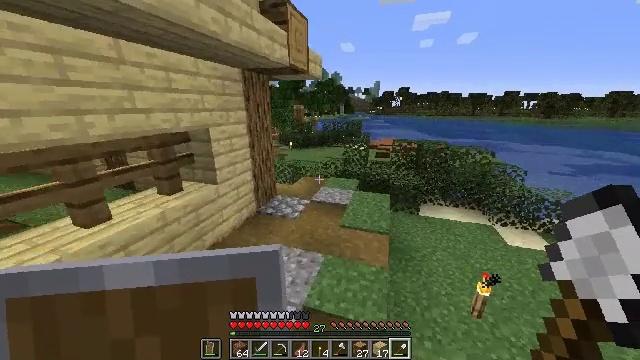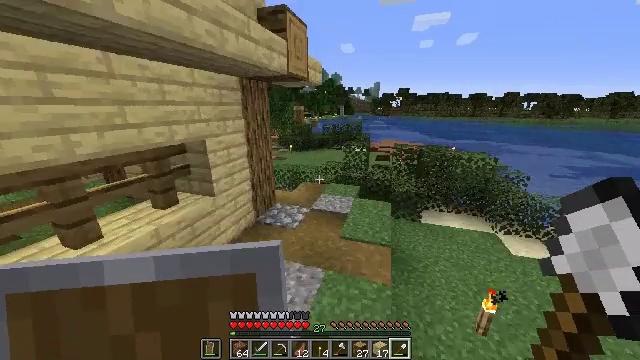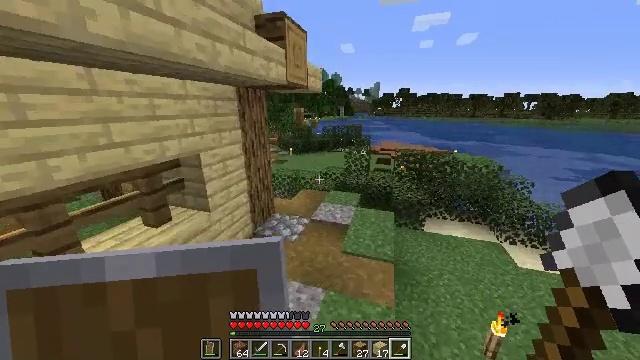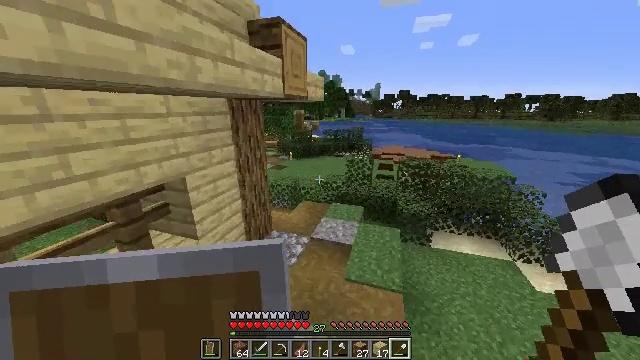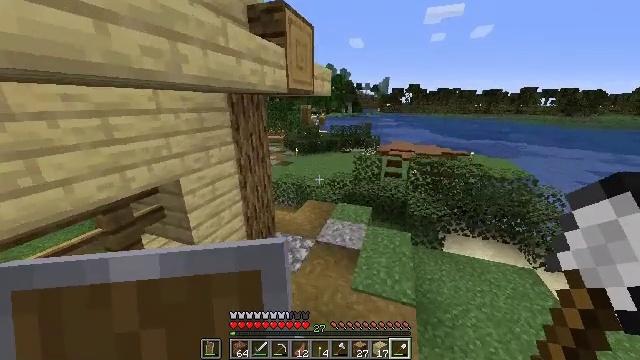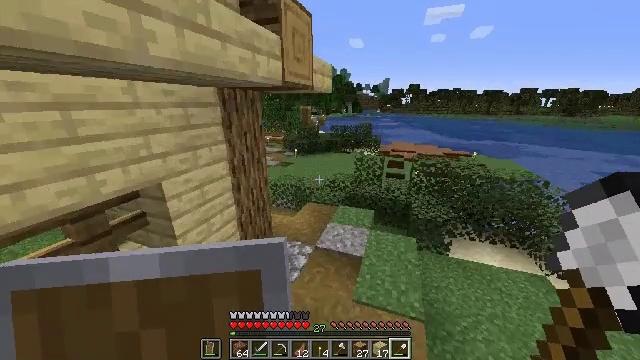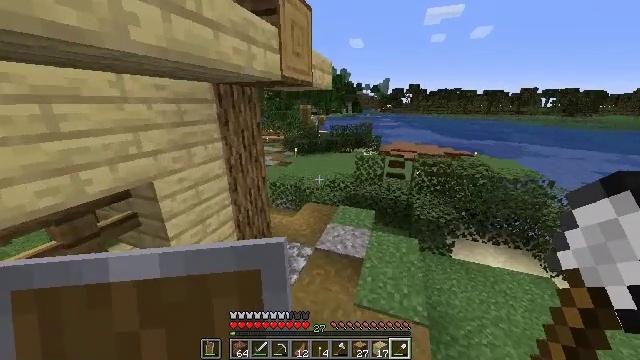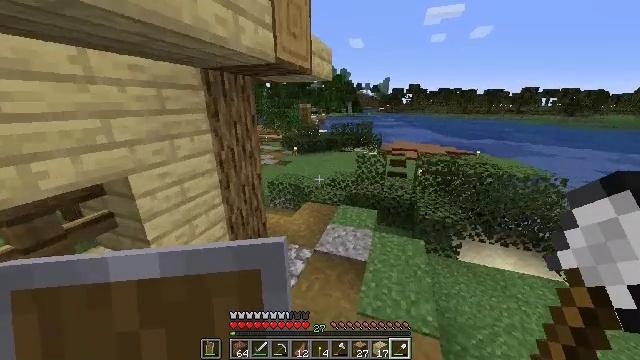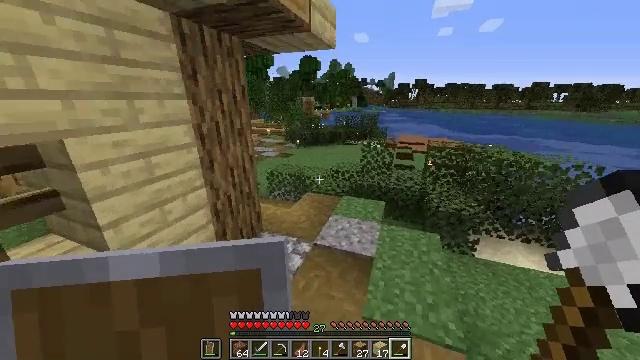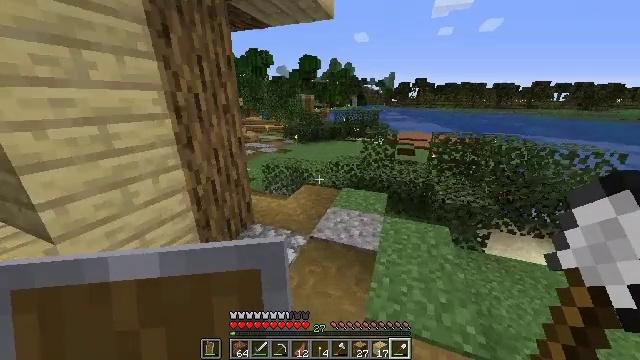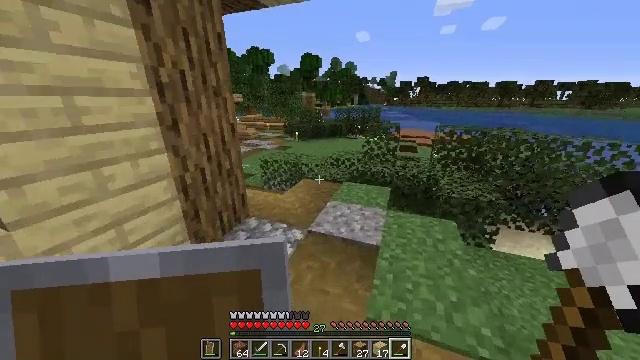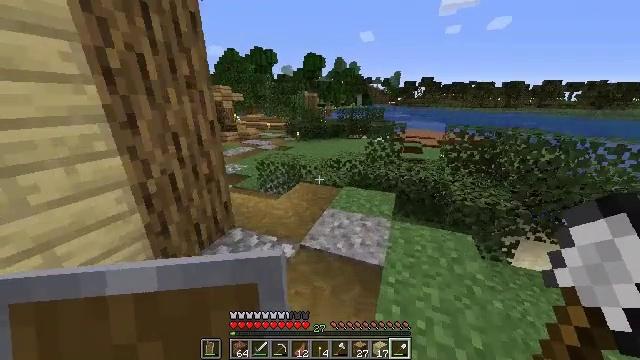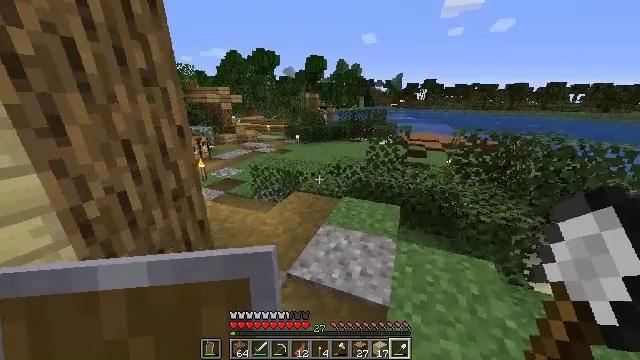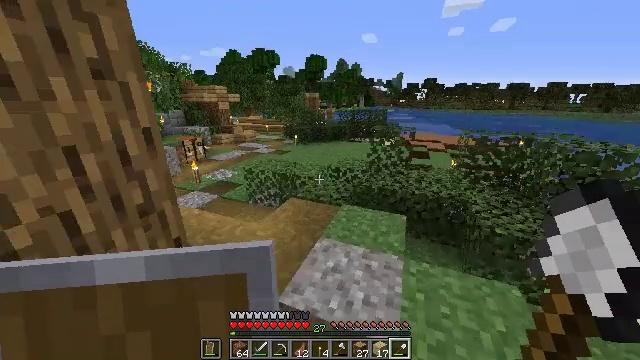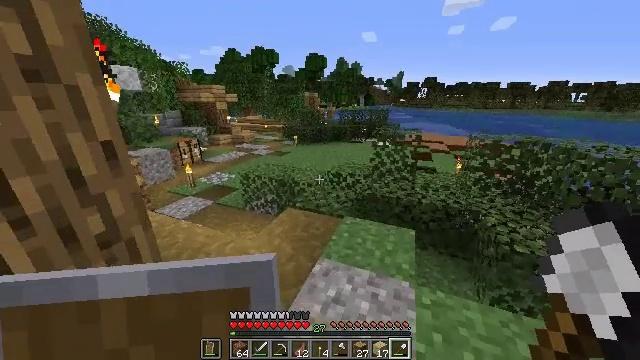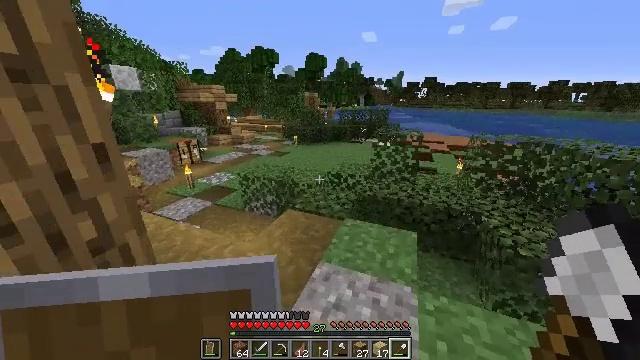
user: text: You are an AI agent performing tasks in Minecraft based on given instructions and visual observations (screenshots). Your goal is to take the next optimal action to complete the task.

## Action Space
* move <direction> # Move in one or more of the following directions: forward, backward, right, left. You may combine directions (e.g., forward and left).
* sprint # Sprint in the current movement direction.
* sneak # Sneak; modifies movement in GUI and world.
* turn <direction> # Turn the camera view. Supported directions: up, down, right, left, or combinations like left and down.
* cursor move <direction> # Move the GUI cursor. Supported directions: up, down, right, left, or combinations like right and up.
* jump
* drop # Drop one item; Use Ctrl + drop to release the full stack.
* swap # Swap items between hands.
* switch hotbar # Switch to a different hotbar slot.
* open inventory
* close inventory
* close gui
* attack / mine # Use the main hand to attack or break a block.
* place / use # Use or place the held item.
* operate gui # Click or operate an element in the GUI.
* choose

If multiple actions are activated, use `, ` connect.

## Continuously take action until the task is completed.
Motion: motion action
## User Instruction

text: Break the farmland to revert it to dirt.
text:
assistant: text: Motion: move forward, jump
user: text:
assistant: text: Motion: move forward, jump
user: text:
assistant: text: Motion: move forward
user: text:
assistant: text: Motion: move forward, turn left and down
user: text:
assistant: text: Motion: move forward
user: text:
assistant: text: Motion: move forward
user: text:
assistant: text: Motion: move forward and move right
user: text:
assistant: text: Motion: move forward and move right, turn left
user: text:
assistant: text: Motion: move forward and move right
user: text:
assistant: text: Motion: move forward and move right
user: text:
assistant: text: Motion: move forward
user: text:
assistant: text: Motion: move forward
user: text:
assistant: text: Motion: move forward
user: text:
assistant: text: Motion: move forward
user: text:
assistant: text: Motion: move forward
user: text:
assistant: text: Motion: move forward
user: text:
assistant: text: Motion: move forward, turn left
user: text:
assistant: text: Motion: move forward, turn left
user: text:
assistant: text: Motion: move forward, turn left
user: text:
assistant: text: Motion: move forward, turn left
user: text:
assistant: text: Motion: move forward, turn left
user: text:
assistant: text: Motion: move forward, jump
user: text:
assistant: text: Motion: move forward, jump
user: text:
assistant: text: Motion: move forward, turn right, jump
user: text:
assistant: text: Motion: move forward, turn right and down, jump
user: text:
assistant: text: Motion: move forward, turn right and down, jump
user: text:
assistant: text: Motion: move forward, turn right
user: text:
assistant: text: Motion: move forward, turn right
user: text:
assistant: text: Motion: move forward, turn right and down
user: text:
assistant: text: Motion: move forward, turn right and down